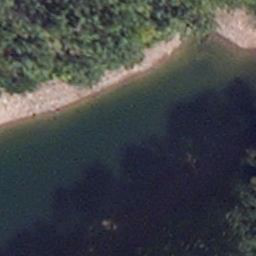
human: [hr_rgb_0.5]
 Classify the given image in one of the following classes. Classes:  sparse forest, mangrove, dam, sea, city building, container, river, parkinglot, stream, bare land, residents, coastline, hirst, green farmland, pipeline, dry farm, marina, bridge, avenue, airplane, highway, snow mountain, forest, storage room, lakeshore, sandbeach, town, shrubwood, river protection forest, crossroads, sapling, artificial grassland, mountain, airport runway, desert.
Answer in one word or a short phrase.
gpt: lakeshore